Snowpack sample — Buffalo Mountain, Silverthorne, Colorado, USA (2/22/26, 2:02 PM MST)
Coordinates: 39.622, -106.113
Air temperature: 33 °F
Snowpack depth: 63 cm
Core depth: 30 cm
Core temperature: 24.8 °F
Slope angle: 11°, slope face: 116°
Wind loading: low
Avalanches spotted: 0
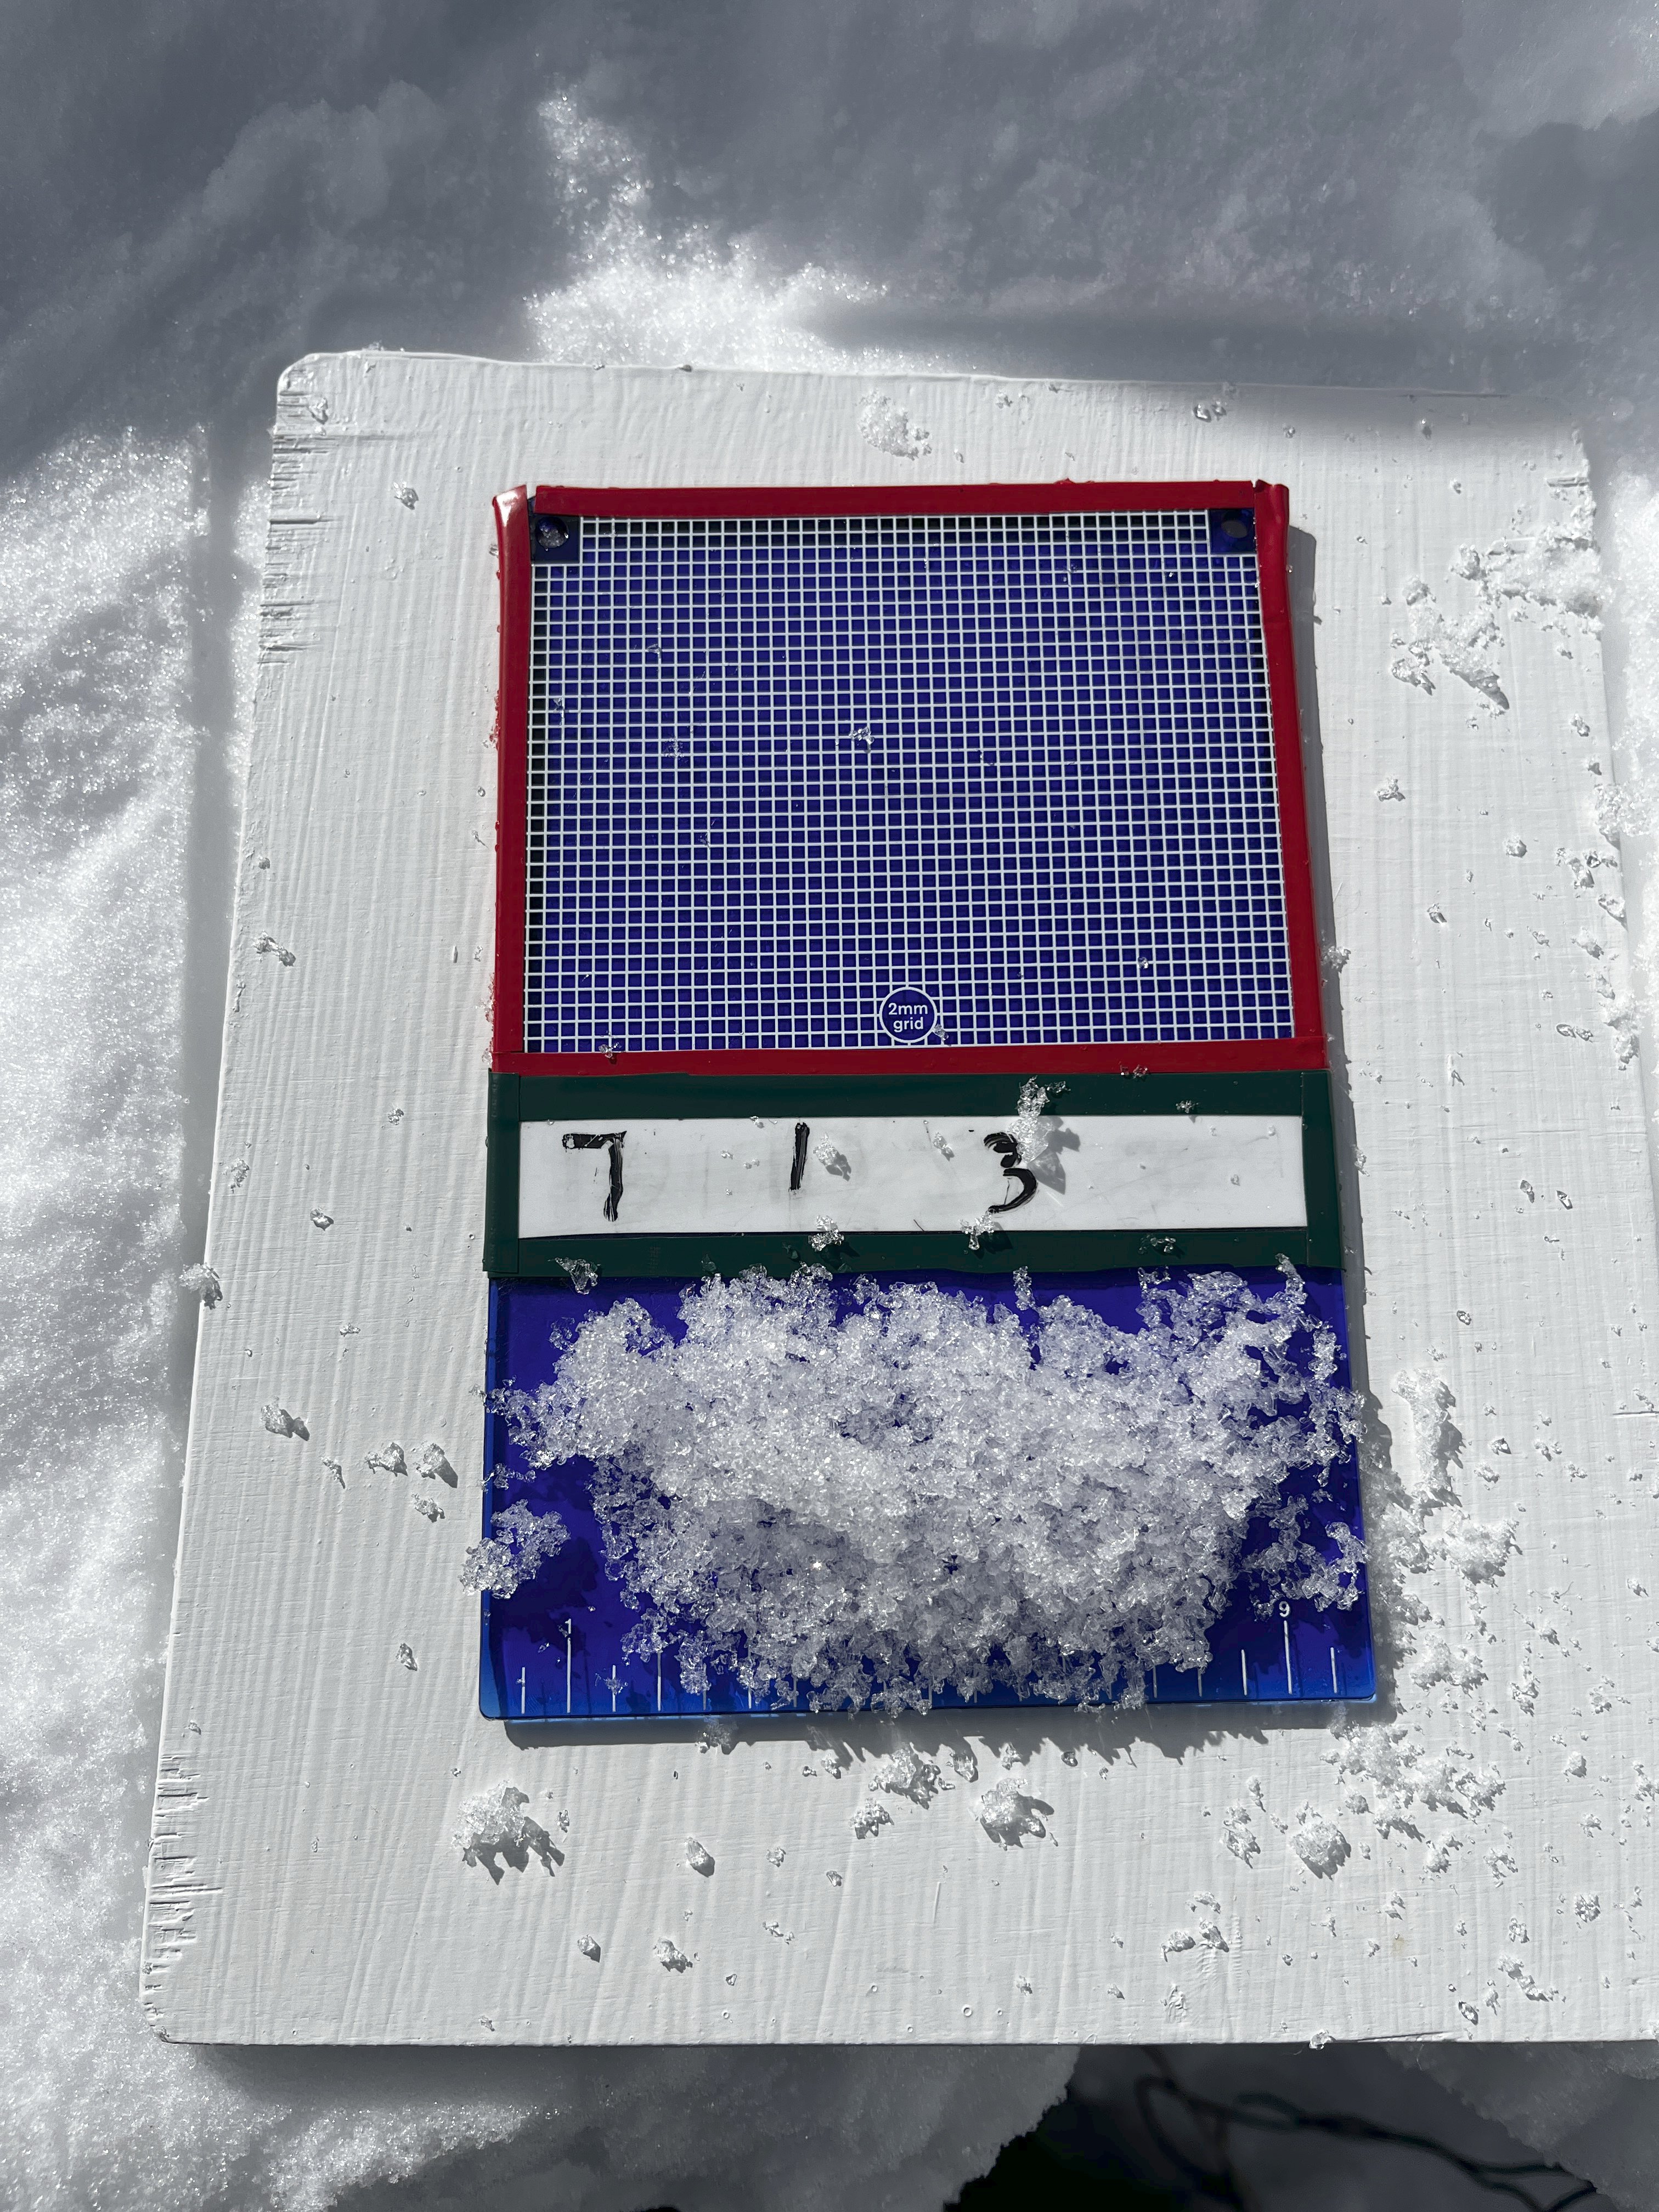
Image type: crystal_card
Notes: In a firebreak similar to site 1, minimal wind loading with no spotted avalanches (not many faces in view though)